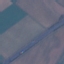
Label: Highway